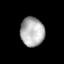
Tissue: lung
Cell type: Epithelial cells
Senescence score: 0.1218
Nuclear area (px): 677
Mean DAPI intensity: 177.349